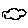
Label: cloud